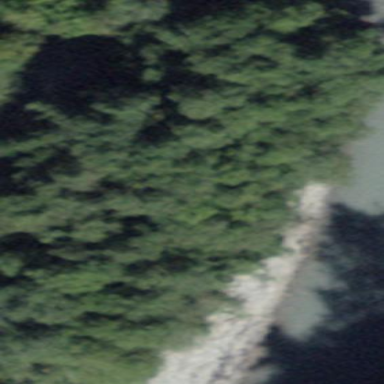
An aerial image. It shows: Forest area.